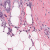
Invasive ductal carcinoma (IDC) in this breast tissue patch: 1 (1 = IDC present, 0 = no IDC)